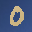
Label: 0